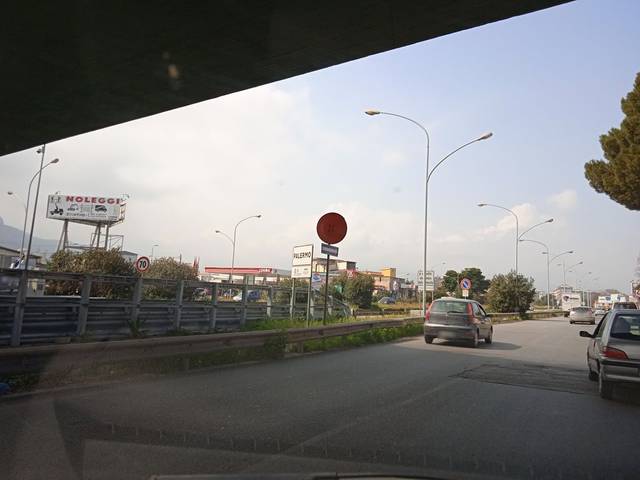
Region: Italy
Coordinates: 38.09, 13.385